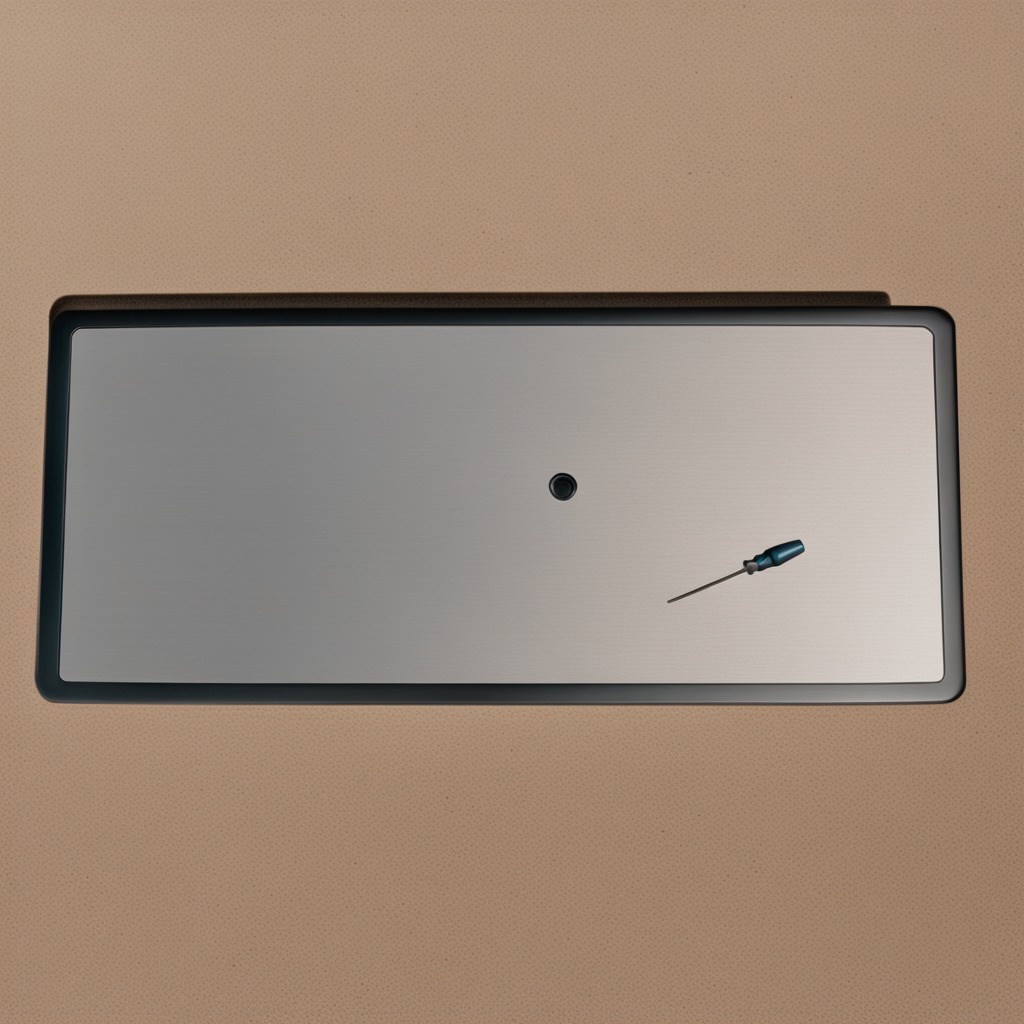
A screwdriver is lying on the table.